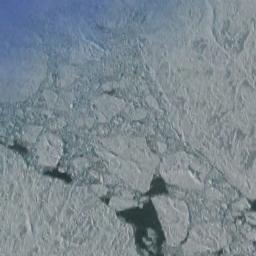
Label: sea_ice